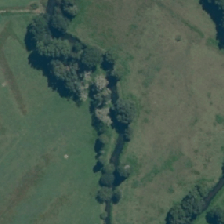
Land cover: manuka_kanuka